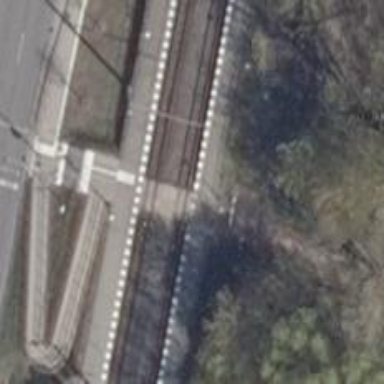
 specifically for trams. The platform is equipped with shelter."